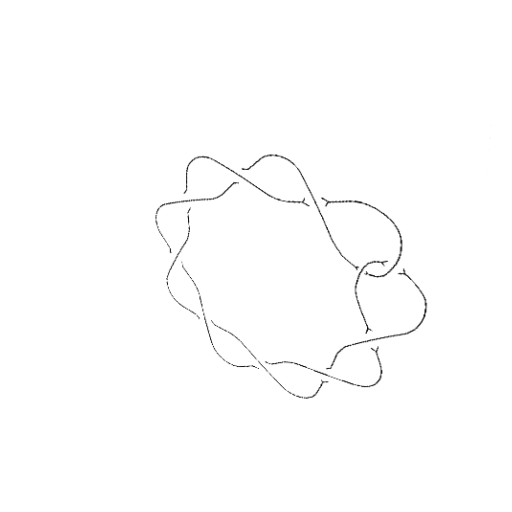
Crossing number: 10